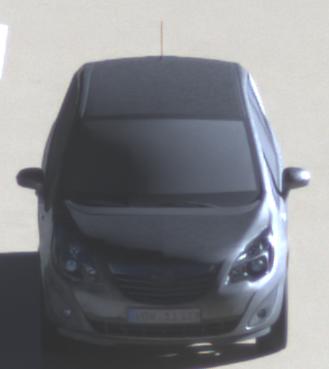
Make: Opel
Model: Meriva 1.4
Detailed model: Meriva (B)
Model produced from: 2010/05
Model produced until: 2013/11
Doors: 5
Color: gray
Road condition: wet road
Daytime: morning or afternoon
Contrast: high contrast